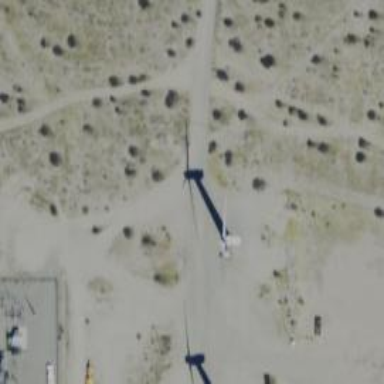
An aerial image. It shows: Wind turbine generator that utilizes wind as its source for generating electricity. It is of the horizontal axis type.